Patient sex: M
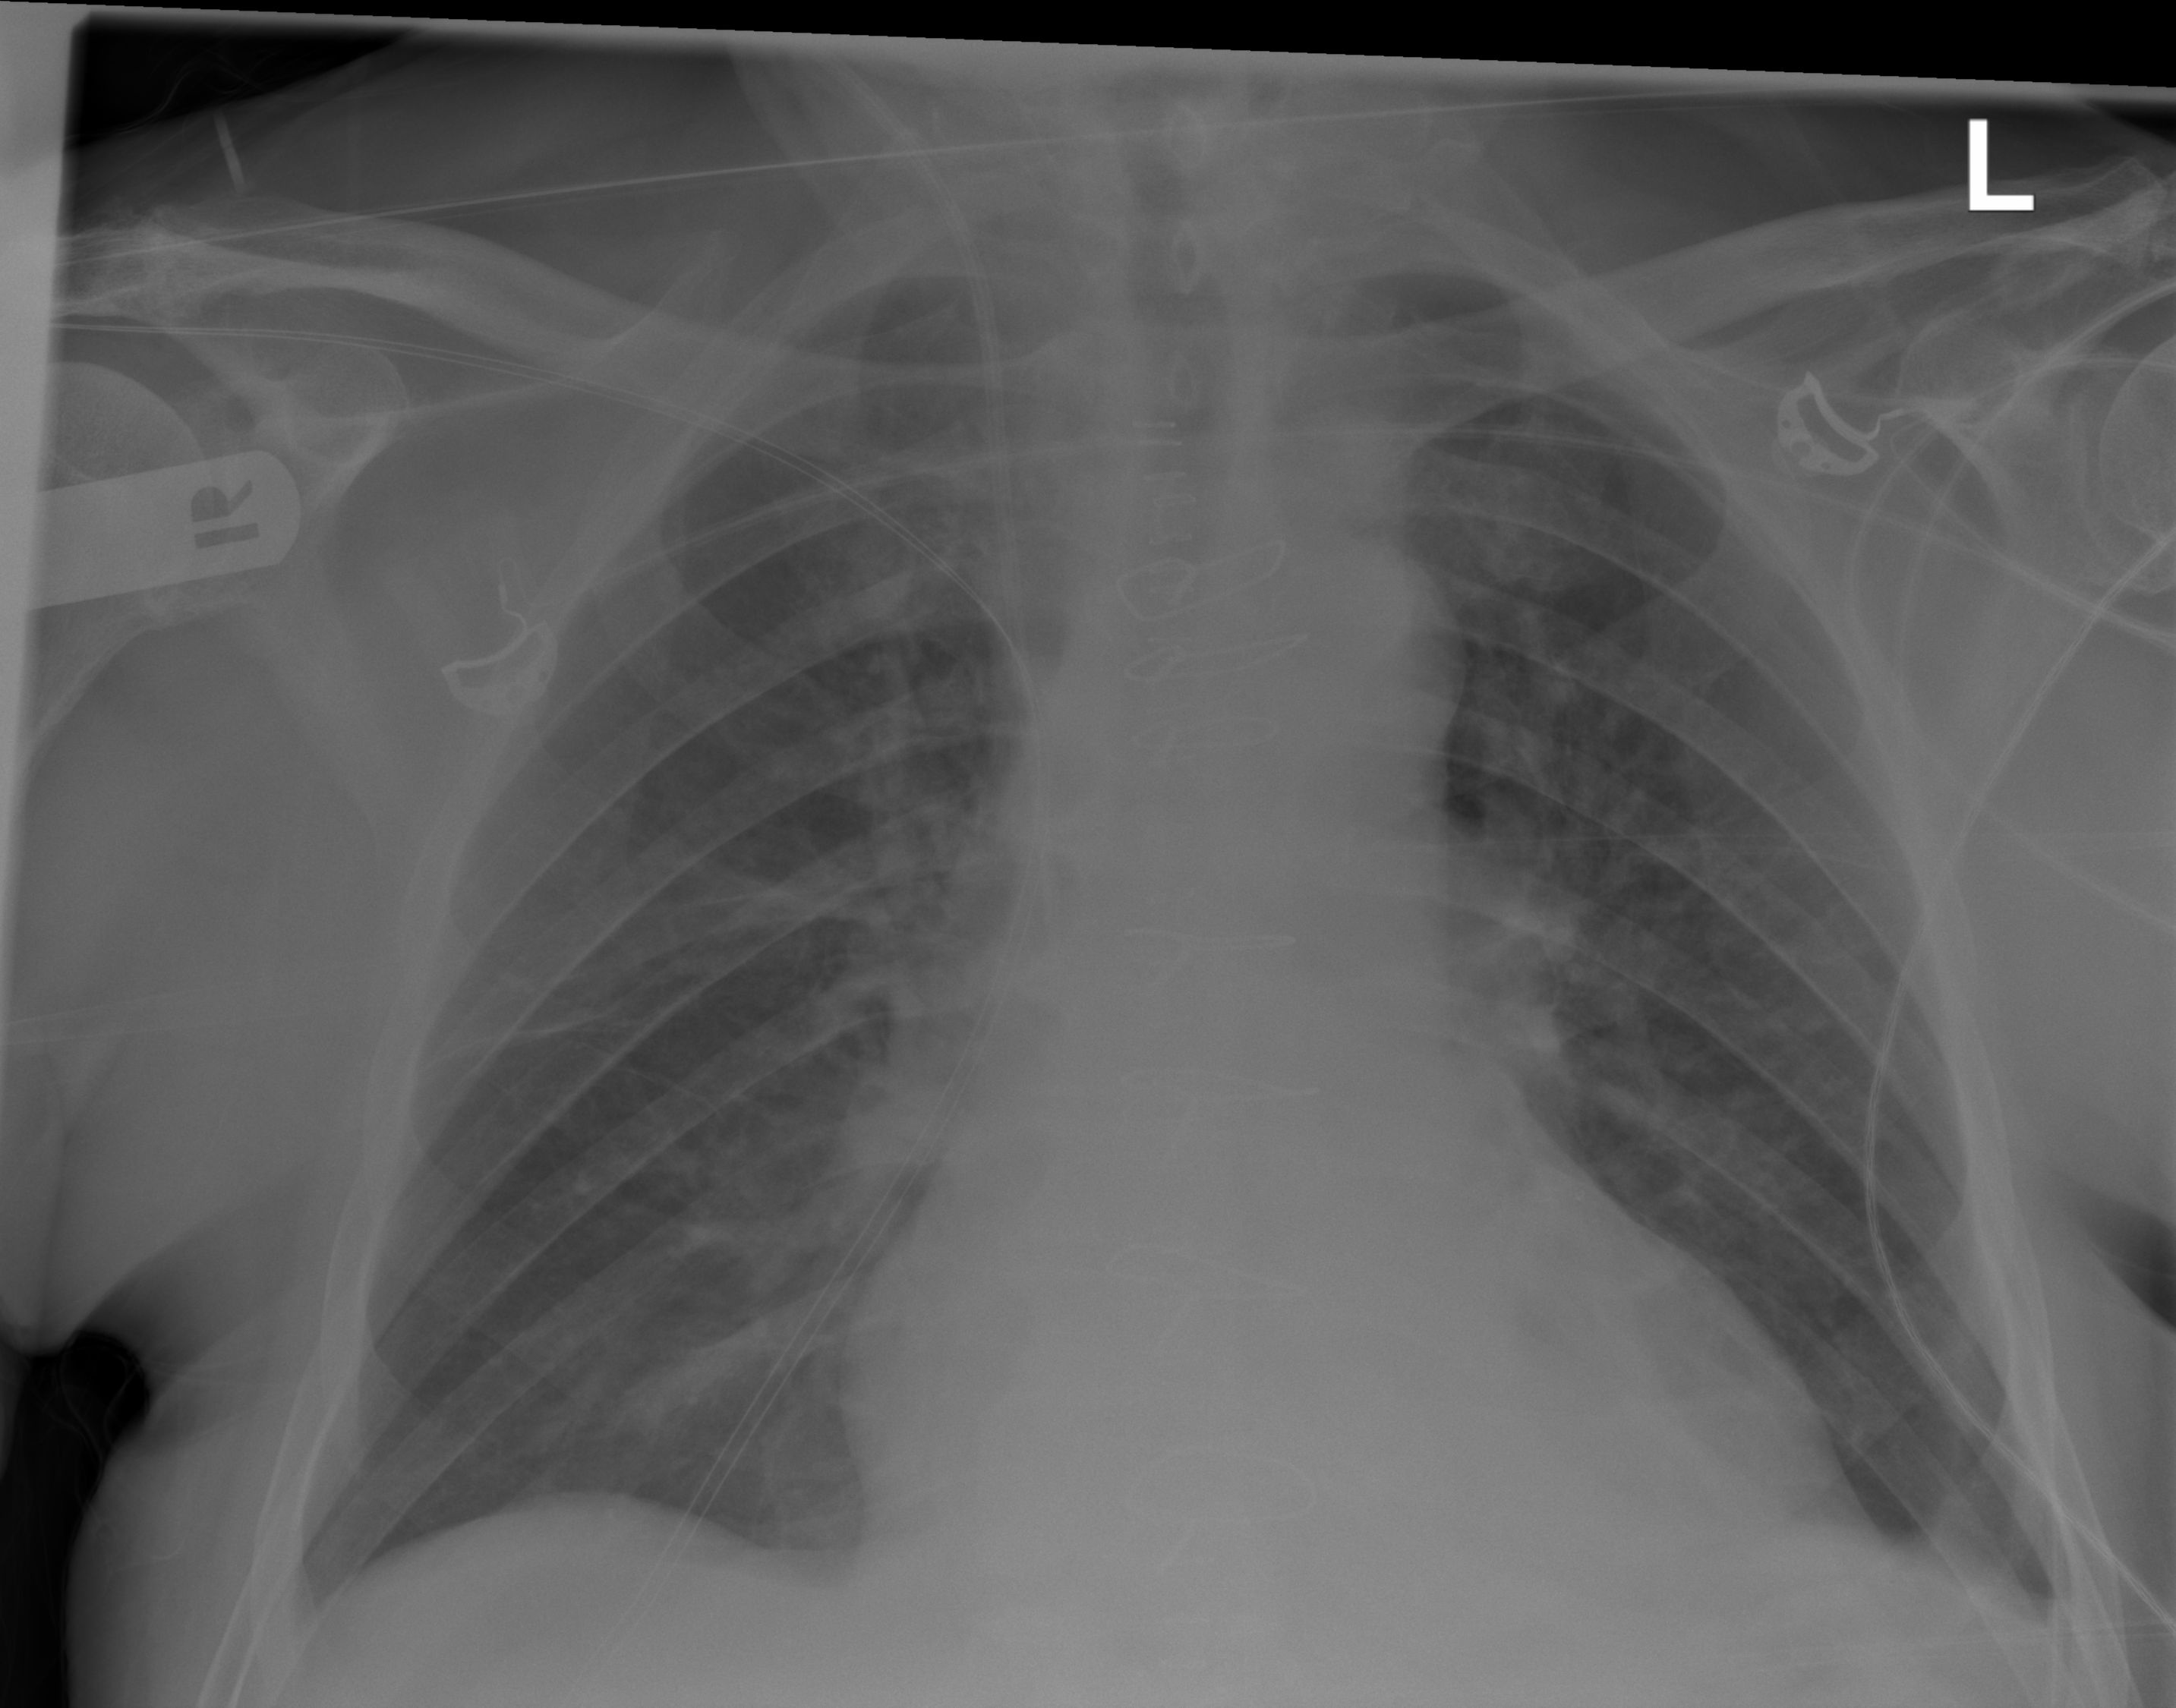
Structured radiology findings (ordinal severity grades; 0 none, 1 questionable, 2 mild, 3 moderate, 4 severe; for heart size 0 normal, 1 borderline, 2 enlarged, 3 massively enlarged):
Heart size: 2
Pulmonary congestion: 0
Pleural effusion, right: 0
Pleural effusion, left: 2
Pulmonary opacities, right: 0
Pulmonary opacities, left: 0
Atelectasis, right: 0
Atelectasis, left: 2